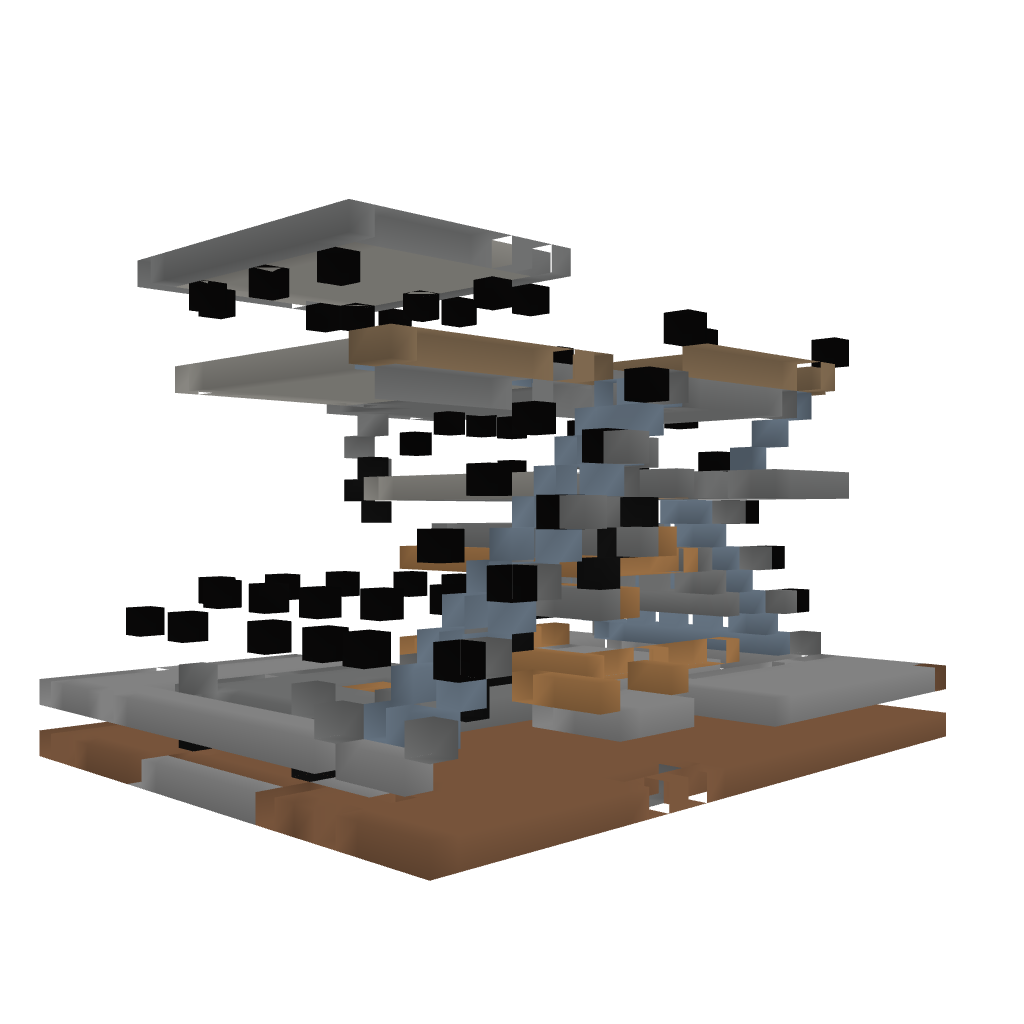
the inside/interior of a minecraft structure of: Drop-party